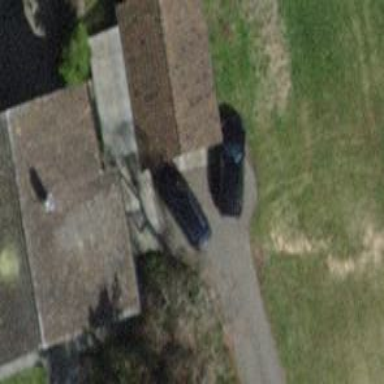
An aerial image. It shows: Garage building.